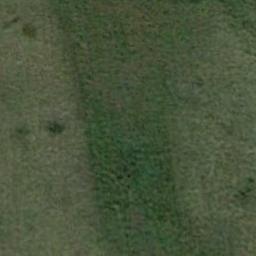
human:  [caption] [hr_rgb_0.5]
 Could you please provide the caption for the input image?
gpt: The entire image is dominated by grass .

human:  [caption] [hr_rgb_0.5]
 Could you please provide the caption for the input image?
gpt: There is no grass in some parts of the meadow .

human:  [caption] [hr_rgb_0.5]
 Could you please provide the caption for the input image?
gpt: The meadow is next to the bare land .

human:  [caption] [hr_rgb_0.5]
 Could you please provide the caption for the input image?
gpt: This meadow has different sparsity in different places .

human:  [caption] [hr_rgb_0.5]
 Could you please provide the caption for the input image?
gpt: A dense meadow with many green grass .